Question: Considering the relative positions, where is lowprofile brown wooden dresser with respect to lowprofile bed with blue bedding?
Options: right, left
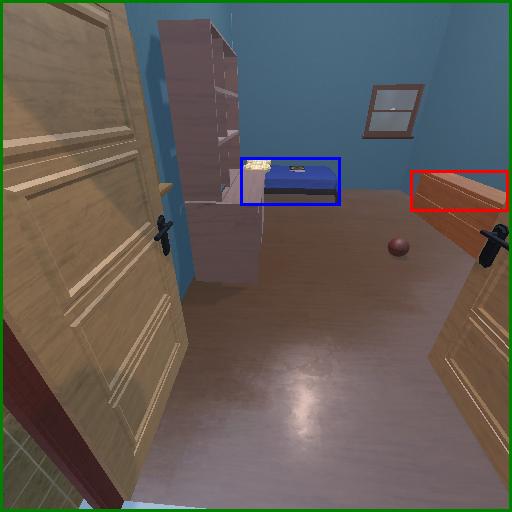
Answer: right